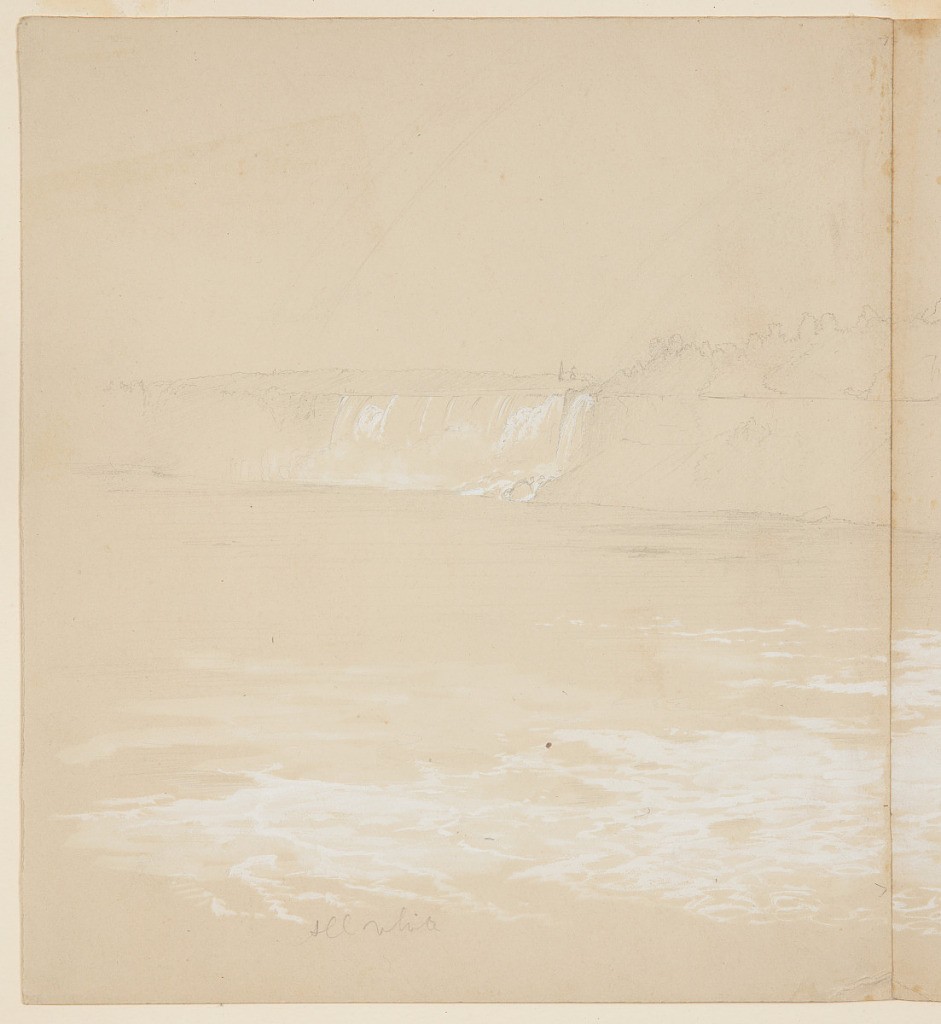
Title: Niagara Falls, Part One
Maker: Frederic Edwin Church, American, 1826–1900
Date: probably September 1856
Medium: Graphite, brush and white gouache on off-white wove paper
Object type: Drawing
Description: Landscape sketch showing the first part of a panoramic view of Niagara Falls from the Canadian side. This description addresses the entire view, with the other portions continuing on 1917-4-721-b and -c. In the foreground, Table Rock is visible at lower right, with its craggy, serrated edge. From there, Horseshoe Falls curves from the foreground into the middle distance before extending horizontally across the scene to the heavily wooded Goat Island at left. Terrapin Tower is visible just before this billowing mass of vegetation. Voluminous ribbons of speeding water cascade off the edge of the Falls, simultaneously churning up the frothing waters below and kicking up a plume of mist. Across Goat Island, in the distance at left, the American Falls are included. Multiple spires and buildings of the town of Niagara Falls in New York are visible just beyond the American Falls in the background at left. In the background at right, the heavily wooded Canadian shore of the Niagara River is shown with sporadic structures as it extends into the distance, before vanishing. The lower portions of a double rainbow are faintly visible at far left and far right before arching out of view along the upper margin.